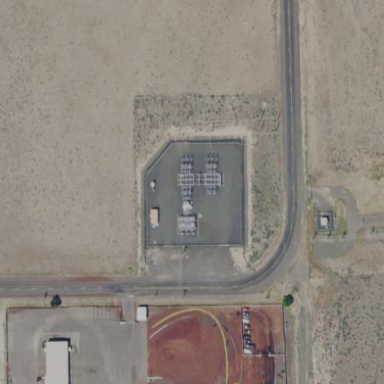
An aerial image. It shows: Power substation.